Interaction volume radius: 10 \u00c5
Interaction volume height: 20 \u00c5
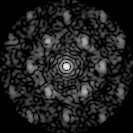
Disorder parameter: 0.5871